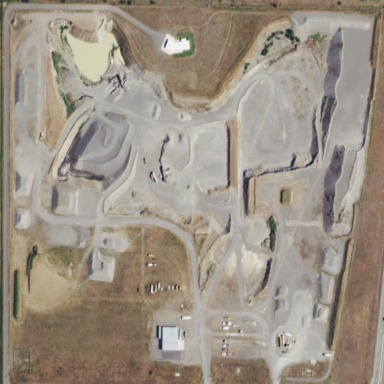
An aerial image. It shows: Quarry area.